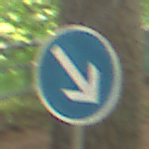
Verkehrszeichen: VorgeschriebeneVorbeifahrtRechts
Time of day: MorningAfternoon
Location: Outdoor (RoadRail)
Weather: Clear
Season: NotSpecified
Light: Natural